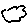
Label: cloud